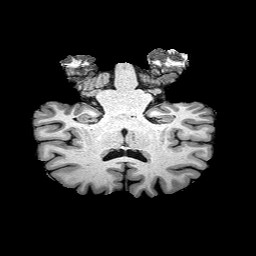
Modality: T1w
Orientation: sagittal
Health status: healthy